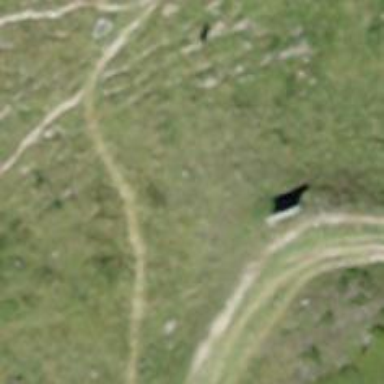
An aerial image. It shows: Path.